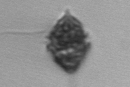
Label: Kryptoperidinium_triquetrum